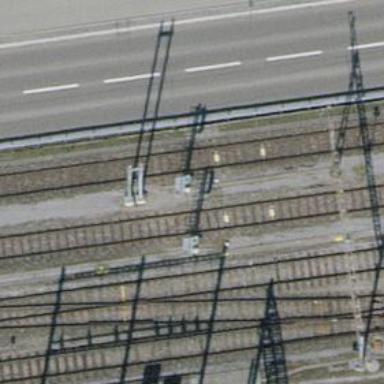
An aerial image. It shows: Railway signal.